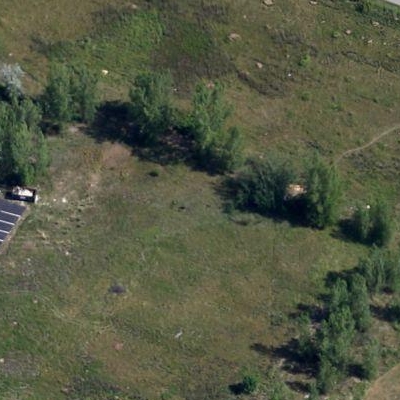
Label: Grass